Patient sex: M
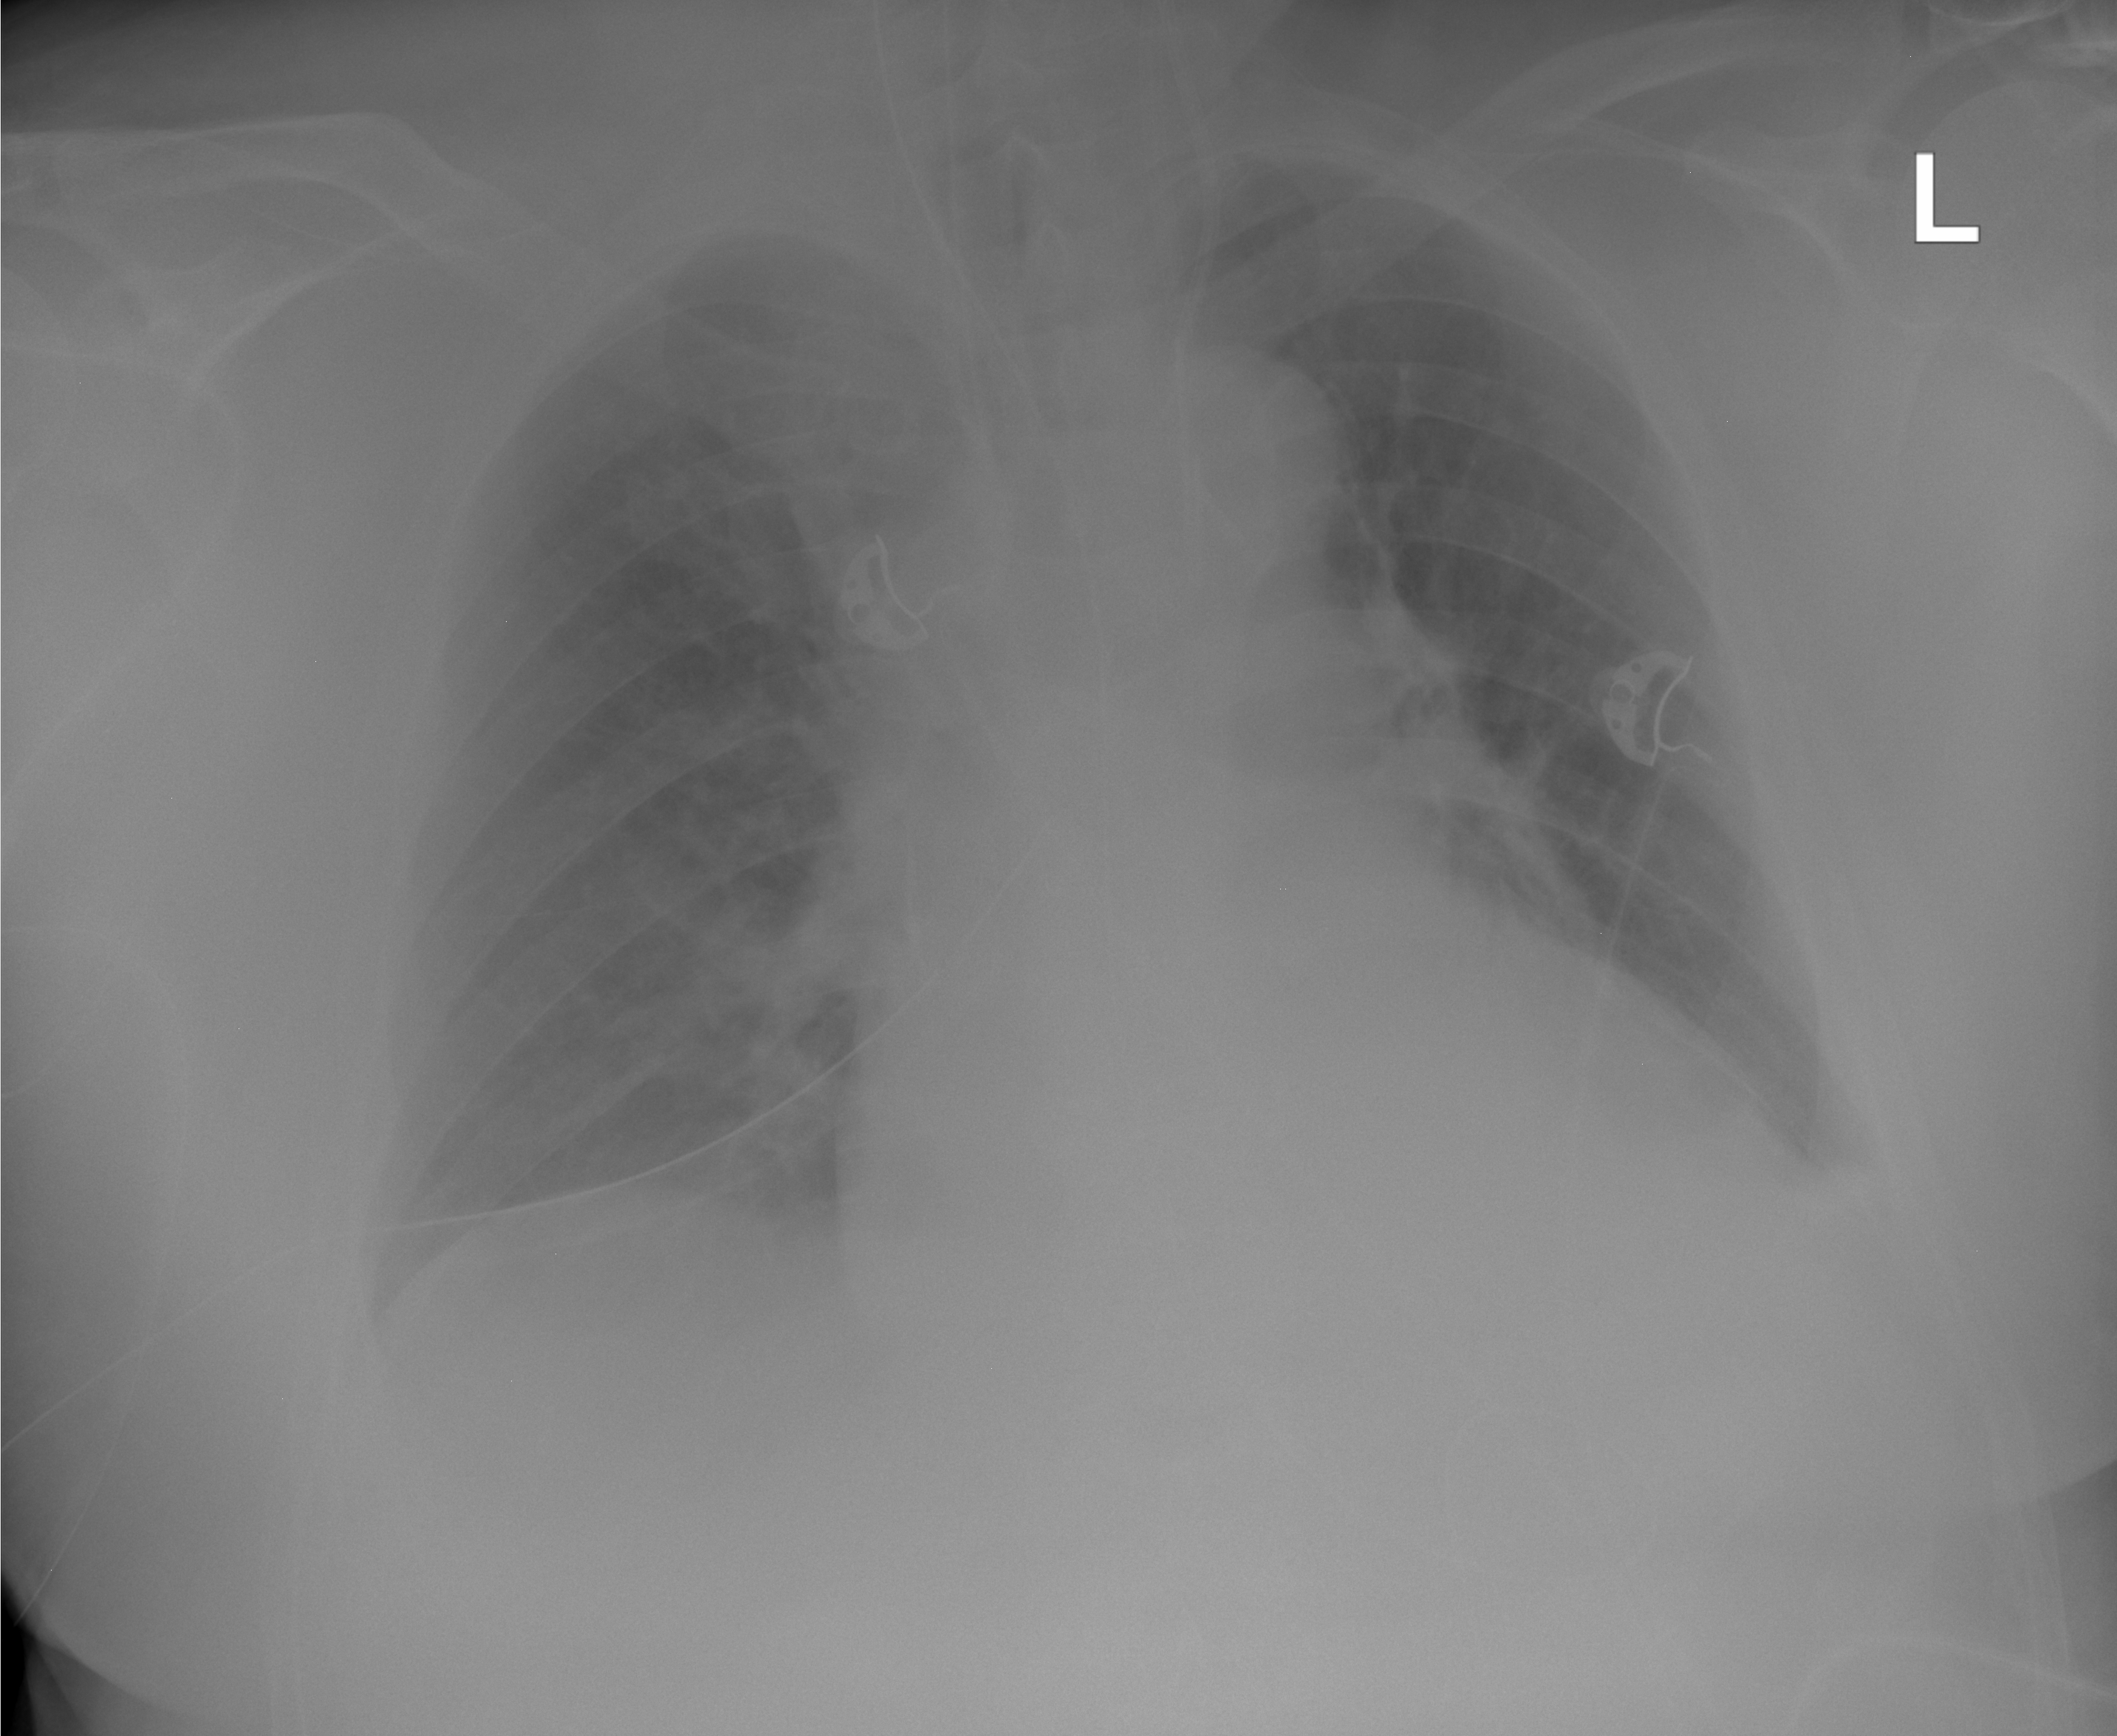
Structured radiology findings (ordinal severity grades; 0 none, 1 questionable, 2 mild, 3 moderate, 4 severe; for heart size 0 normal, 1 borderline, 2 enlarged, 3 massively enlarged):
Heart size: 0
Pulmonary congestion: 0
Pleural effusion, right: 0
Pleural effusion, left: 2
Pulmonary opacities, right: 0
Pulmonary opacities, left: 0
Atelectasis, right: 2
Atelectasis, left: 2